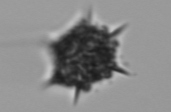
Label: Dictyocha